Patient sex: F
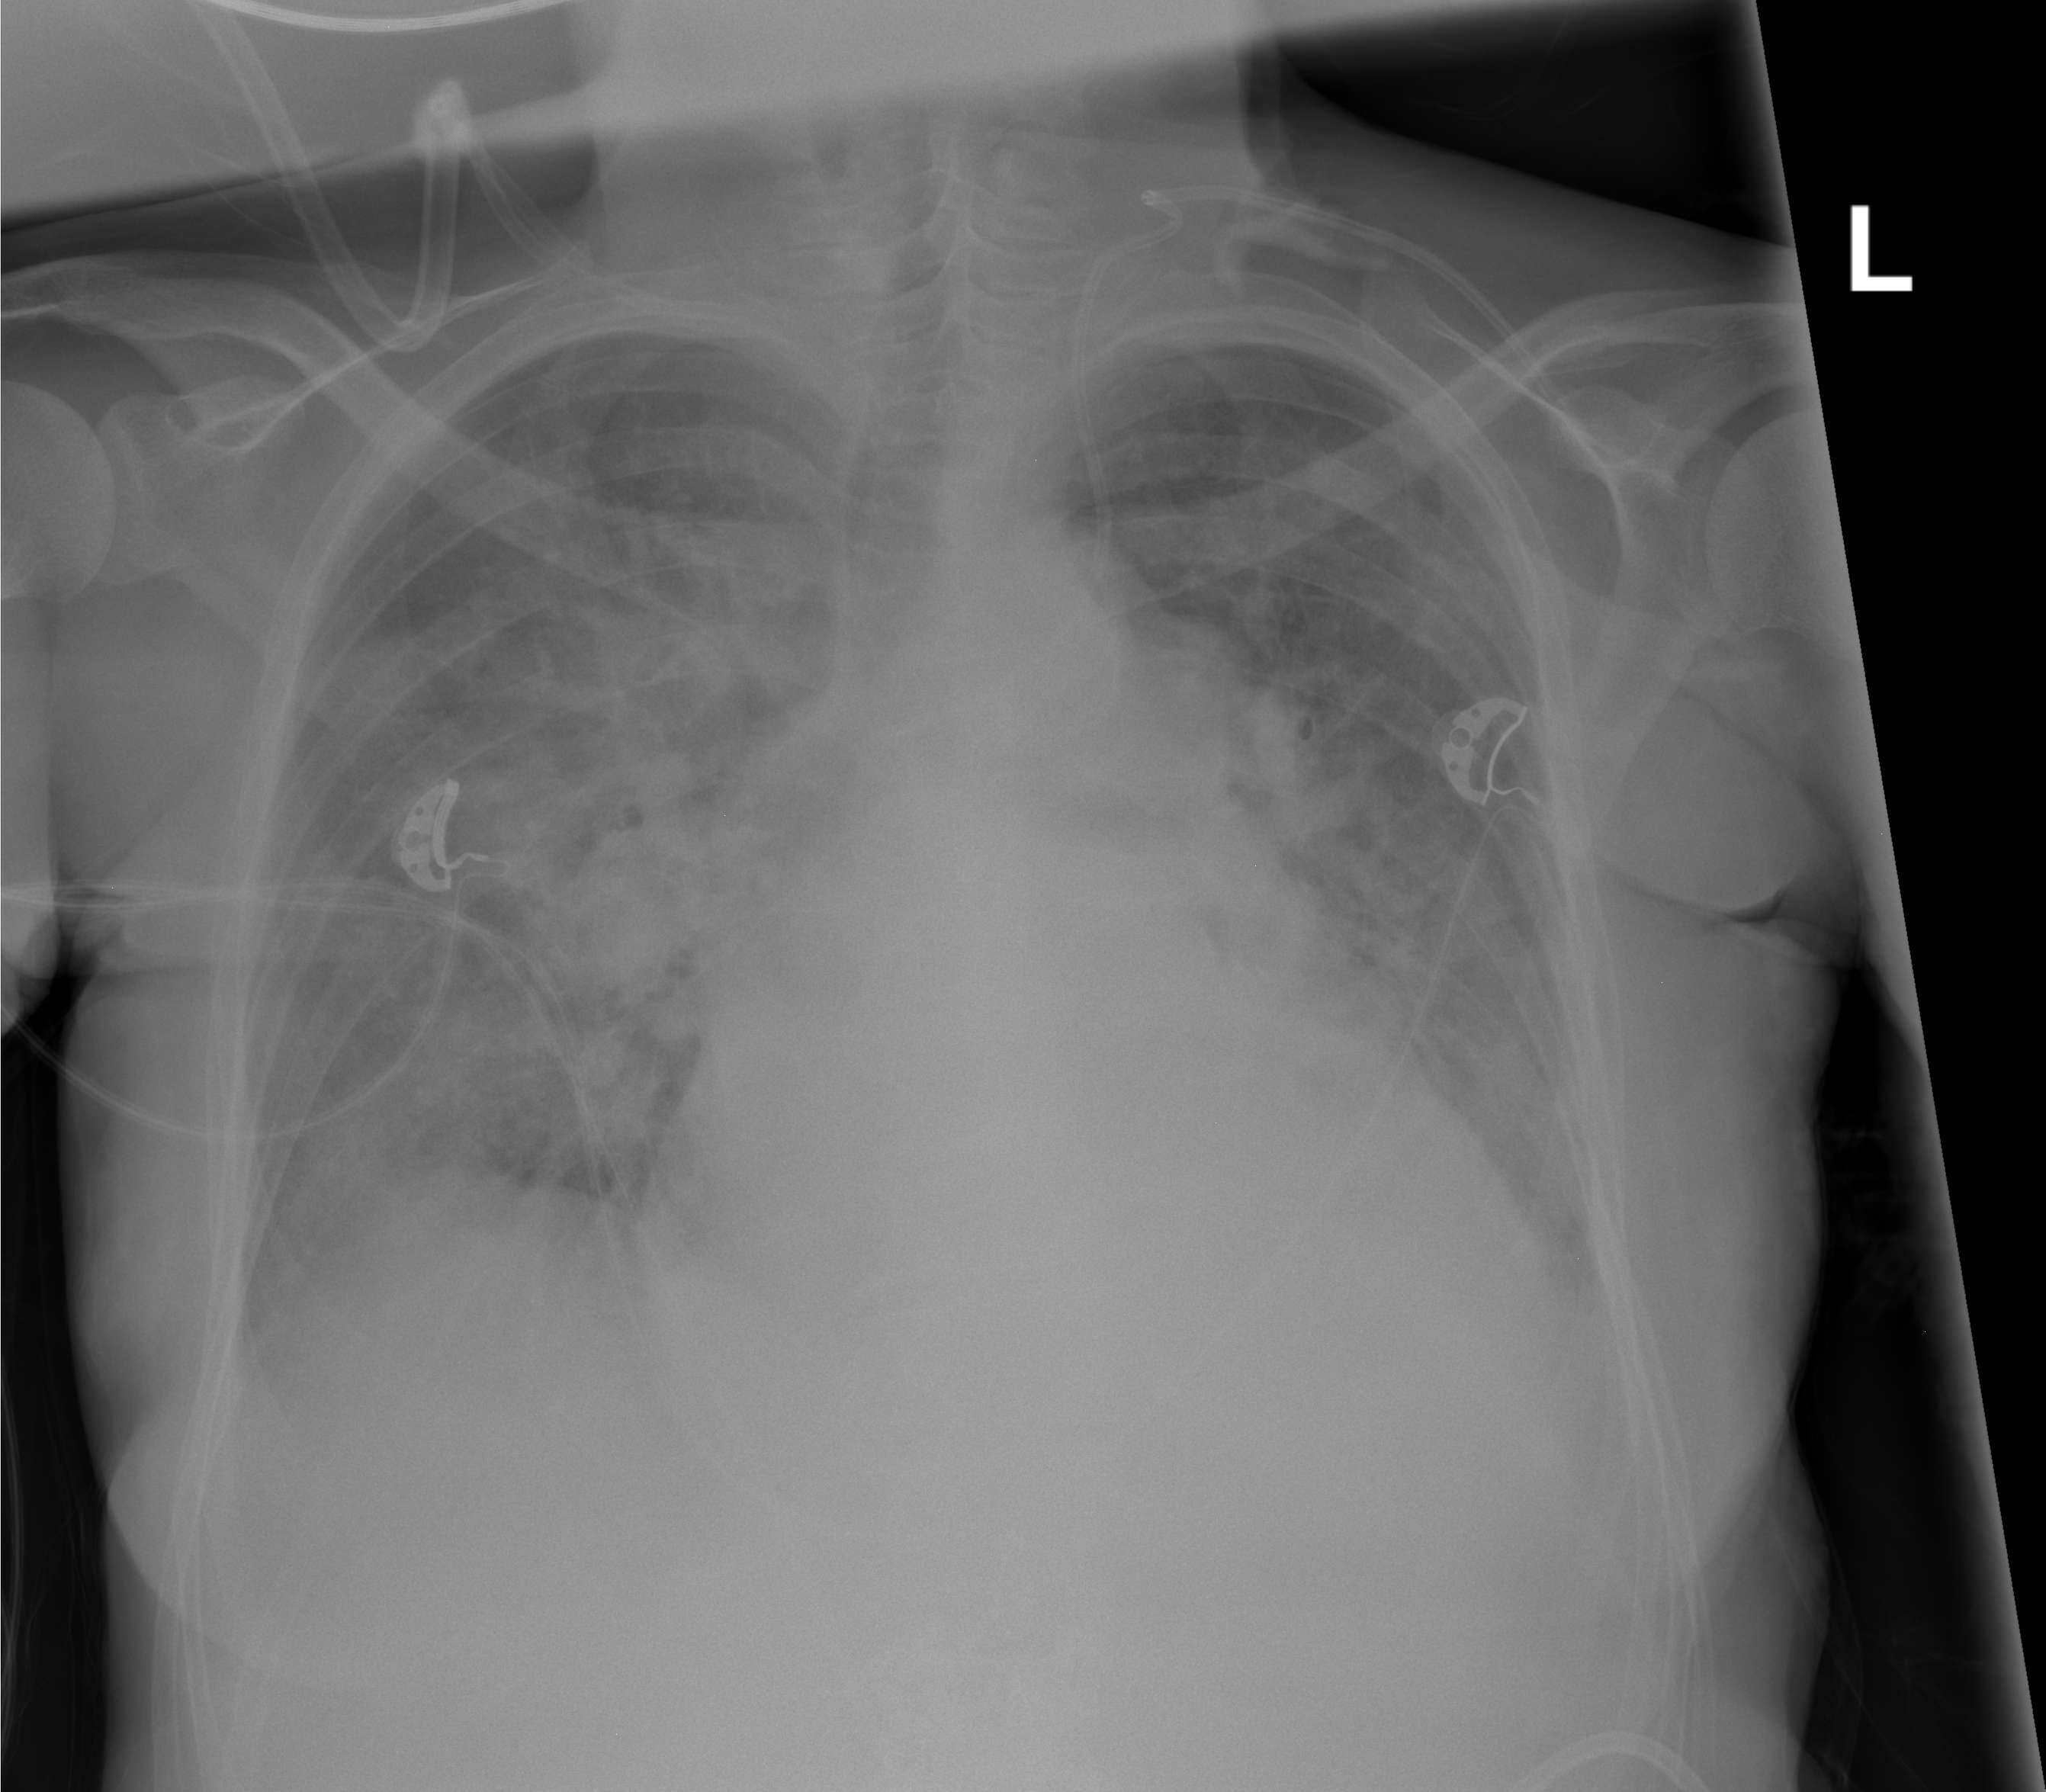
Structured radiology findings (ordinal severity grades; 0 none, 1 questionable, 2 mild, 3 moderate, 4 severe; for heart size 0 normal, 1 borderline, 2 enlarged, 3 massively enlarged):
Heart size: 3
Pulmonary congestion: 3
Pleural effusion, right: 2
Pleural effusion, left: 2
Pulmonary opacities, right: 3
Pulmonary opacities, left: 3
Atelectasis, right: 2
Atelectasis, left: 2